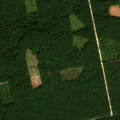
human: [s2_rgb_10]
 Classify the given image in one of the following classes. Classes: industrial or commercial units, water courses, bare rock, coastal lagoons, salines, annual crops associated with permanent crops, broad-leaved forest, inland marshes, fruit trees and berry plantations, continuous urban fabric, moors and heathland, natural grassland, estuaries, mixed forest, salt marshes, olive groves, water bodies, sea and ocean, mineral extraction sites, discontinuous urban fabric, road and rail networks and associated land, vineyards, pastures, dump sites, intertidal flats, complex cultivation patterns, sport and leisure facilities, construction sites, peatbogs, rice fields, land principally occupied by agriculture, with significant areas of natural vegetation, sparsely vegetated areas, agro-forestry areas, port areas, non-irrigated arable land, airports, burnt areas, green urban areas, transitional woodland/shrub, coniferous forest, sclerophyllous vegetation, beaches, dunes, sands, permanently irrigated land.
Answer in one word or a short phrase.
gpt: coniferous forest, transitional woodland/shrub